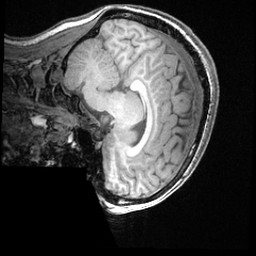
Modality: T1w
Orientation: sagittal
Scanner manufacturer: ge
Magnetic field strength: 3 T
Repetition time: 0.008572 s
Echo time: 0.003384 s